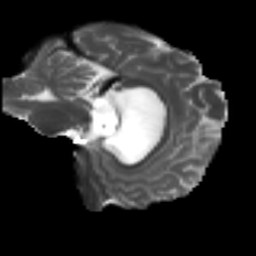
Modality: T2w
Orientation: sagittal
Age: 23
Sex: female
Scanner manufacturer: ge
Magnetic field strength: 3 T
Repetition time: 7.8 s
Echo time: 0.0612 s